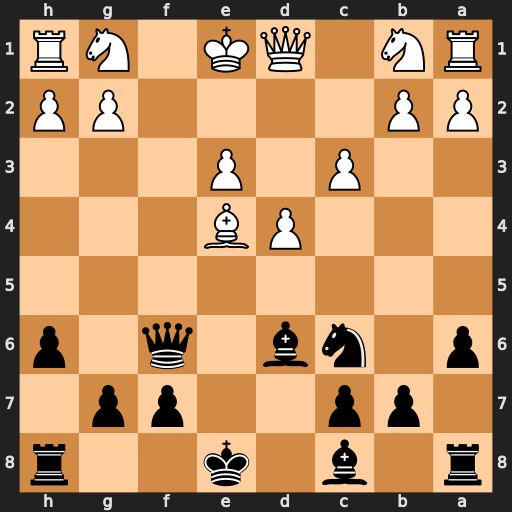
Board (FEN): r1b1k2r/1pp2pp1/p1nb1q1p/8/3PB3/2P1P3/PP4PP/RN1QK1NR
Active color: b
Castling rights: KQkq
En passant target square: -
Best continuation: Qh4+ Kf1 Qxe4